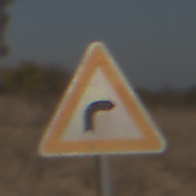
Verkehrszeichen: KurveRechts
Umgebung: Outdoor, Nature
Tageszeit: MorningAfternoon
Wetter: PartlyCloudy
Licht: Natural
Jahreszeit: NotSpecified
Kontrast: HighContrast